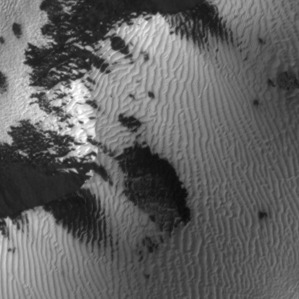
Label: frost